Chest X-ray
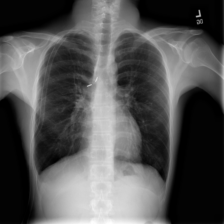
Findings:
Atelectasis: negative
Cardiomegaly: negative
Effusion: negative
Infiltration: negative
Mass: negative
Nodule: negative
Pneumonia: negative
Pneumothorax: positive
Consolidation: negative
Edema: negative
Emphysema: negative
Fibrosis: negative
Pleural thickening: negative
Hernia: negative